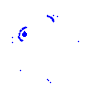
Particle: pion